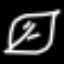
Label: leaf